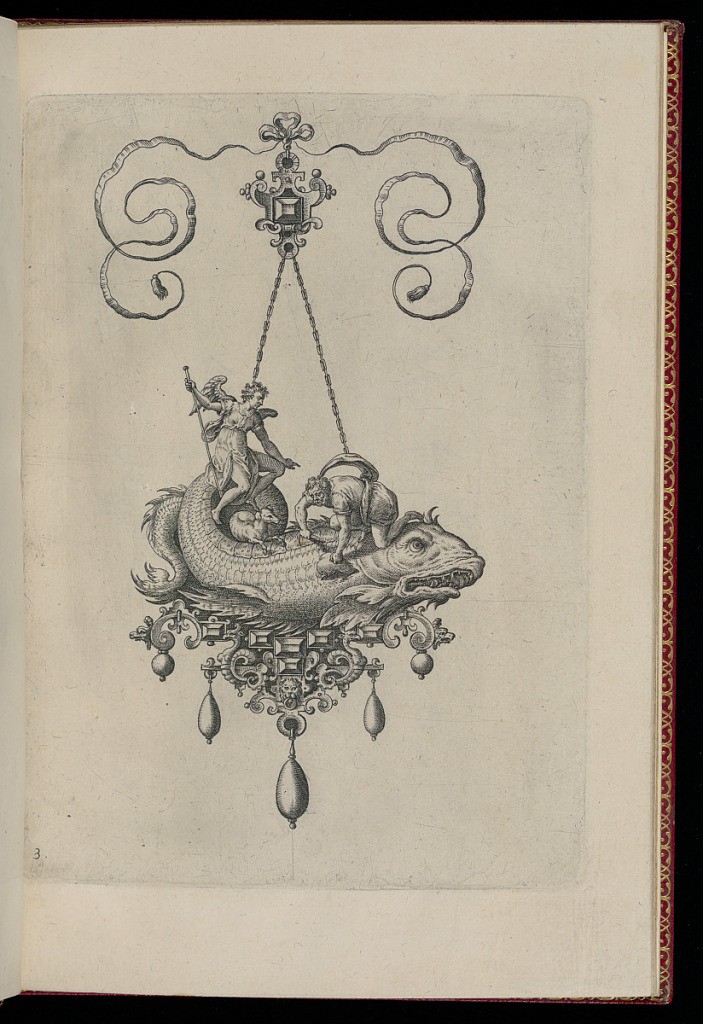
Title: Pendant Design
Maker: Hans Collaert the Elder, Flemish, ca. 1530 - 1581
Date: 1582
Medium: Engraving on paper
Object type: Print
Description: A pendant in the form of a sea monster with five drop pearls is suspended from a bow knot. On its back is a kneeling man with a knife, removing a scale, and a seated angel with a dog. The plate is numbered.